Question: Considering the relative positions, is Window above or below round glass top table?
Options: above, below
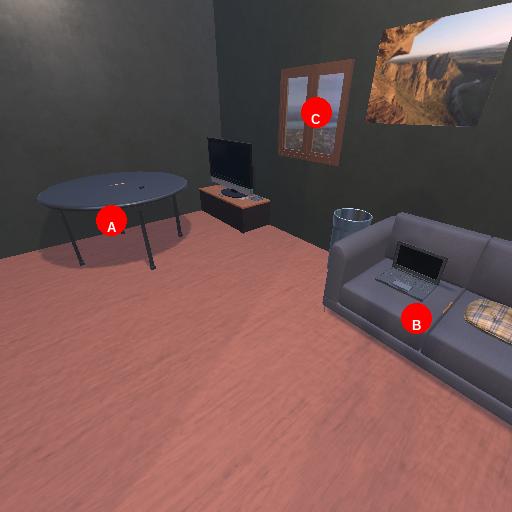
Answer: above